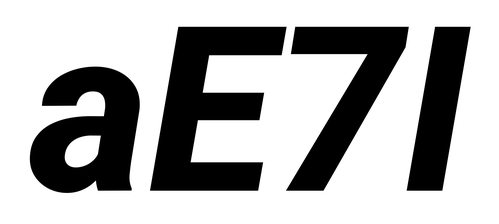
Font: Roboto-Italic_ExtraBold_Italic